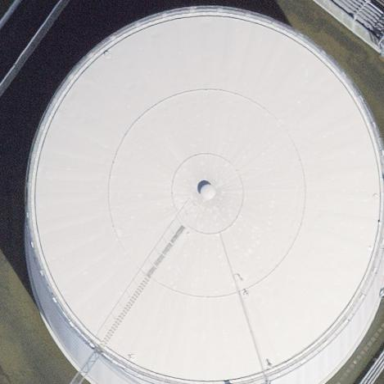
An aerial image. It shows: Storage tank with man-made structure.